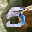
Label: 5